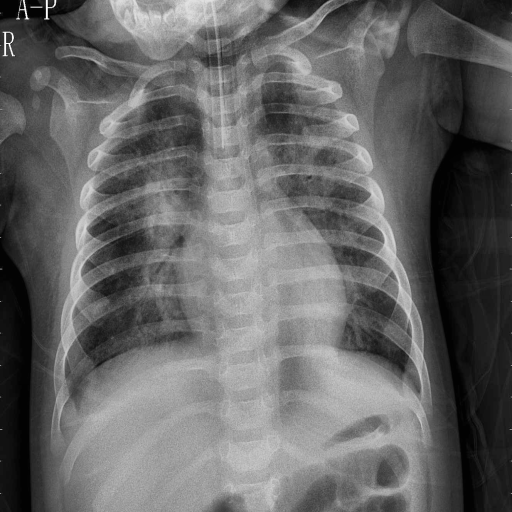
Finding: PNEUMONIA